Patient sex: F
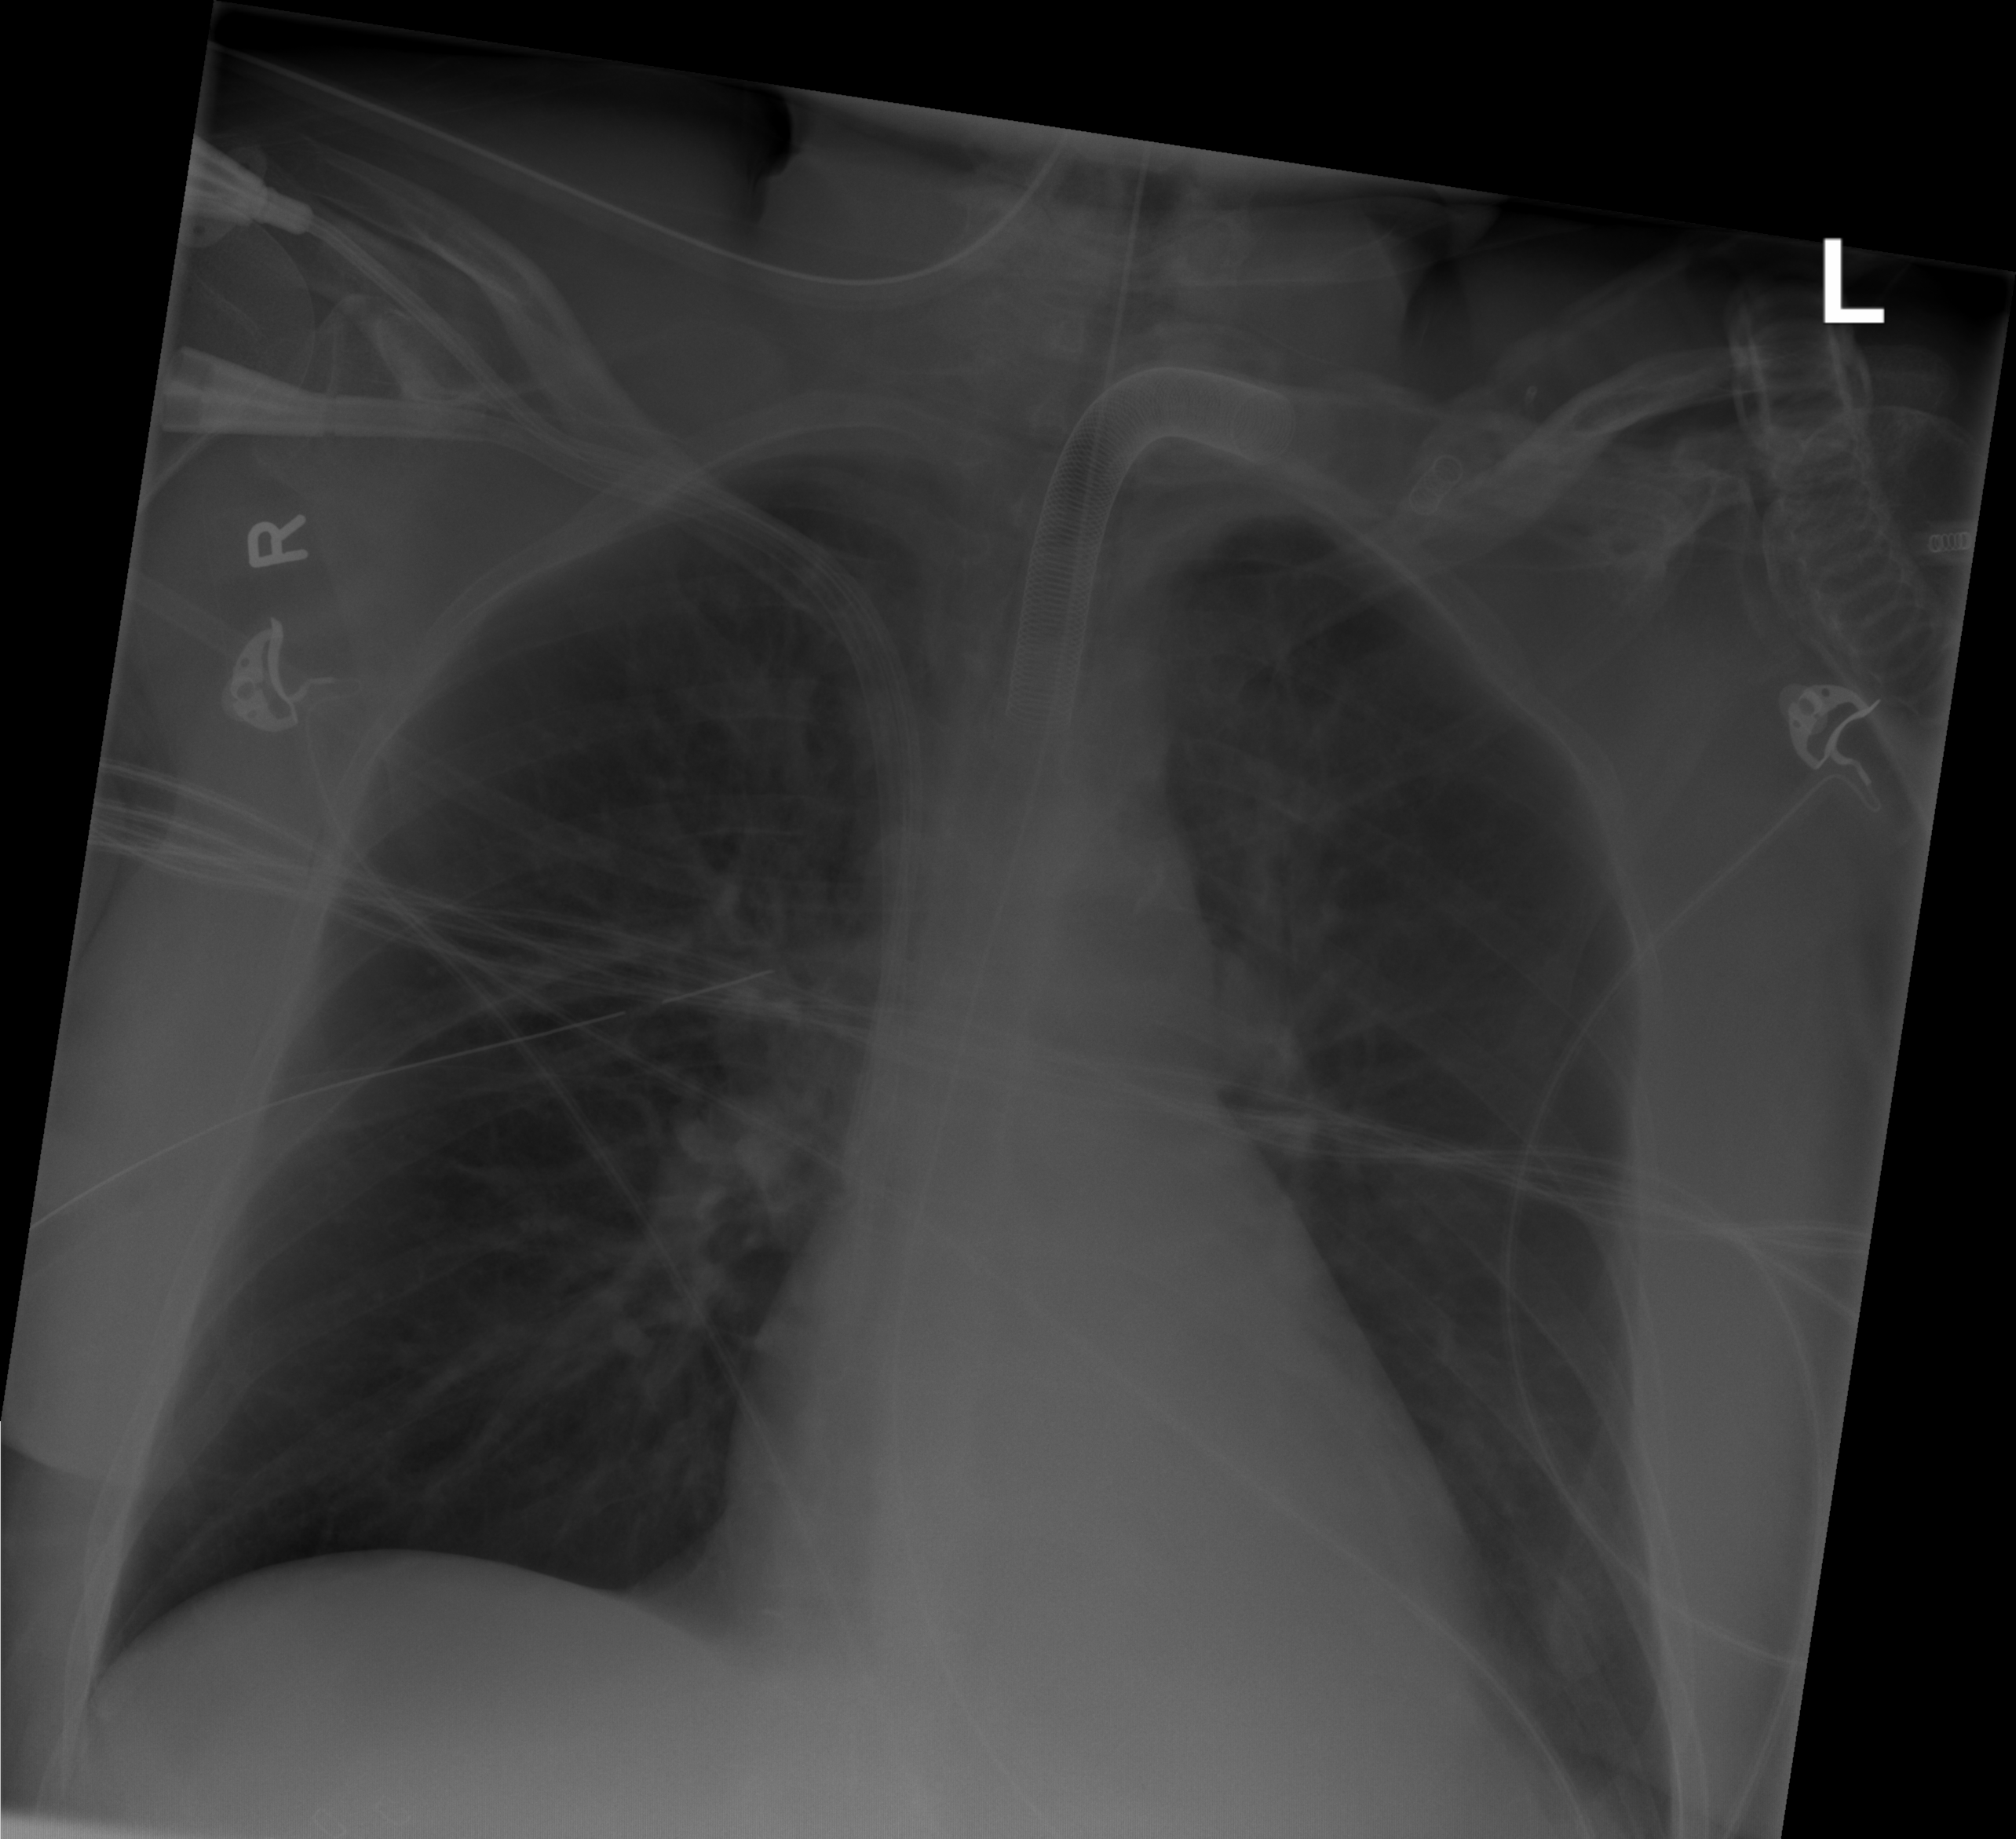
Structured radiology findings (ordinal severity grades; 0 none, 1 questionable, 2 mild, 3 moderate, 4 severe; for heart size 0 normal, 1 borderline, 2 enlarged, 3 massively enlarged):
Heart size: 0
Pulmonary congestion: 2
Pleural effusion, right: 0
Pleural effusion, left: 0
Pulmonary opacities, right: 0
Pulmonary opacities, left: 0
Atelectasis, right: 0
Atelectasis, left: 0